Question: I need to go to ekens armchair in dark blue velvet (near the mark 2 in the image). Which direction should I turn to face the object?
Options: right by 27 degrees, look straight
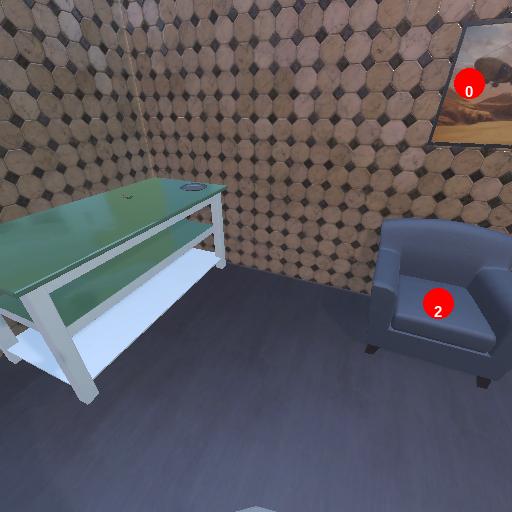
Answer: right by 27 degrees